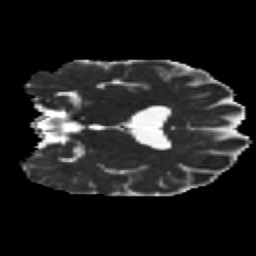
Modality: MD
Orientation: coronal
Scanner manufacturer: ge
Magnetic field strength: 3 T
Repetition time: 8.8 s
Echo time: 0.085 s